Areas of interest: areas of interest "Scenic Spot"
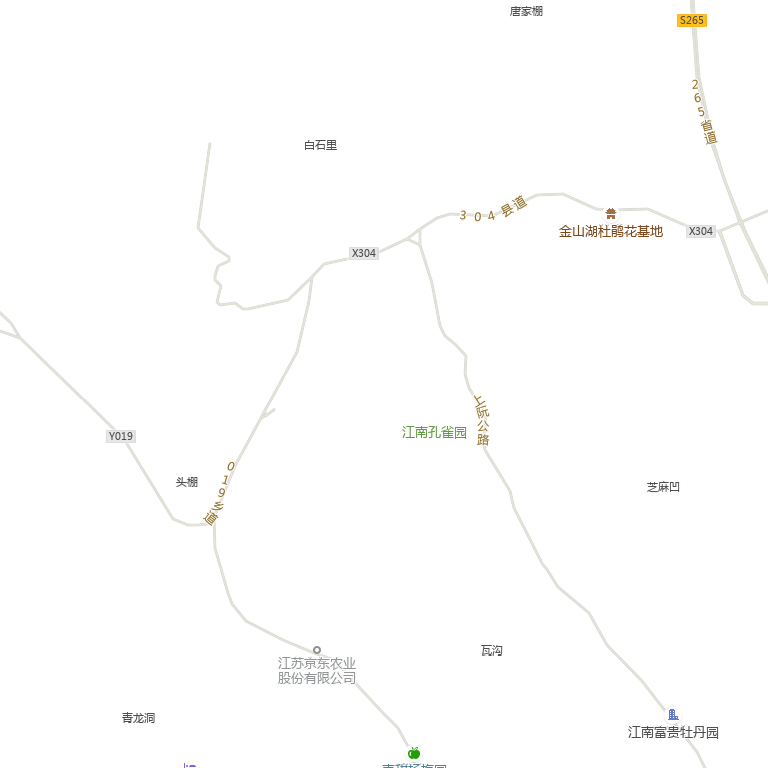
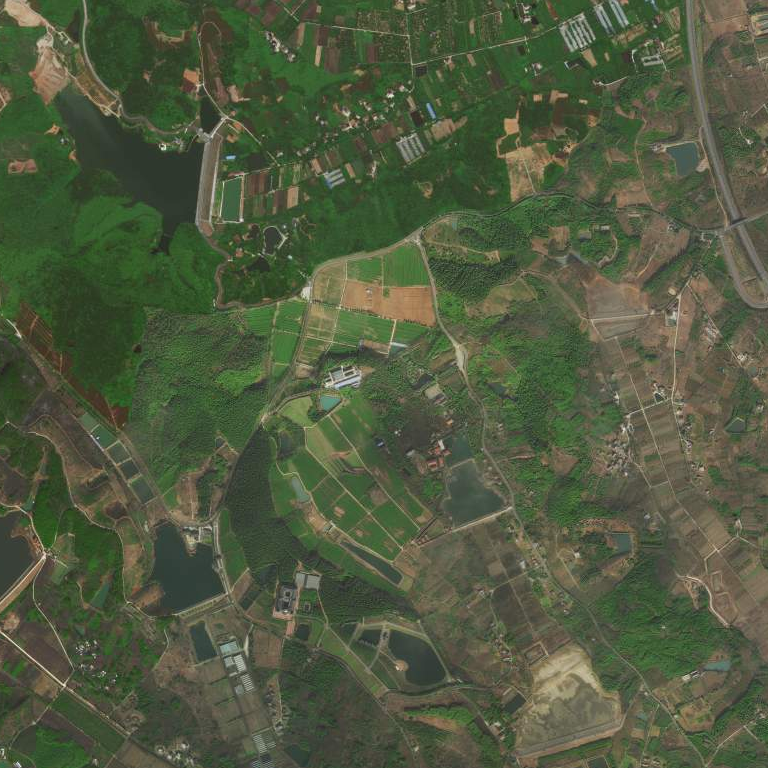